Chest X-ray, AP view. Patient: 76 years old, sex M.
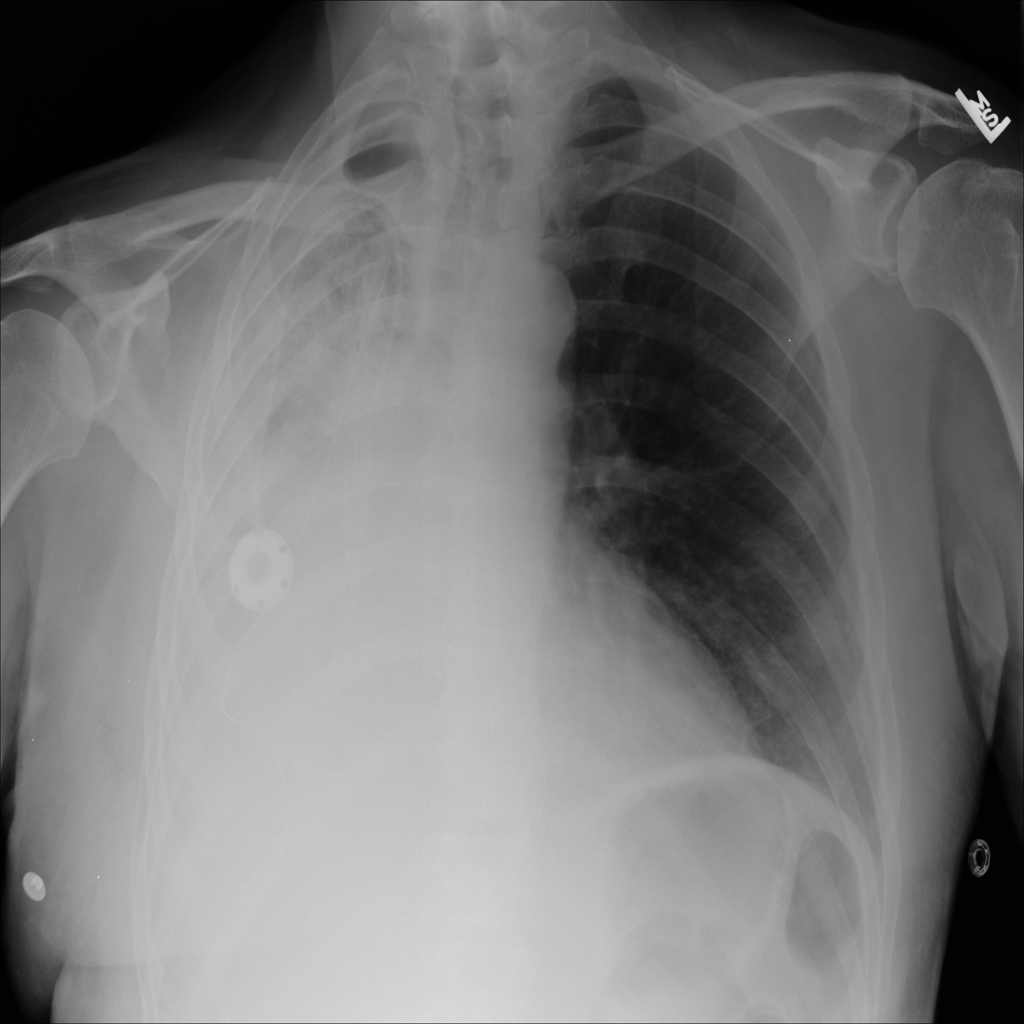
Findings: Effusion